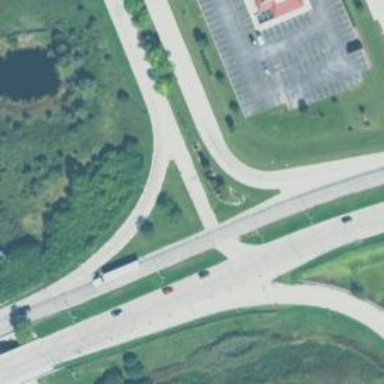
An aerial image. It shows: Primary link highway.